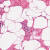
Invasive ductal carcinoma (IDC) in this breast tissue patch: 0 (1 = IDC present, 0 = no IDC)